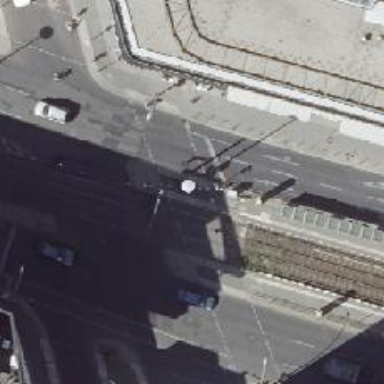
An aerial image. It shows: Traffic island located on footway.